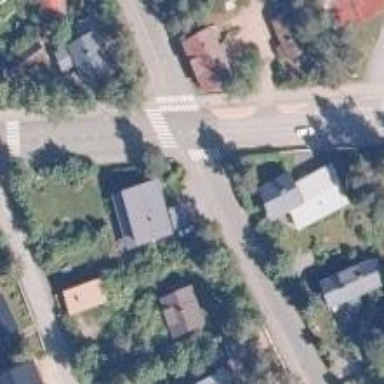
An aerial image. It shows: Road with "give way" sign.